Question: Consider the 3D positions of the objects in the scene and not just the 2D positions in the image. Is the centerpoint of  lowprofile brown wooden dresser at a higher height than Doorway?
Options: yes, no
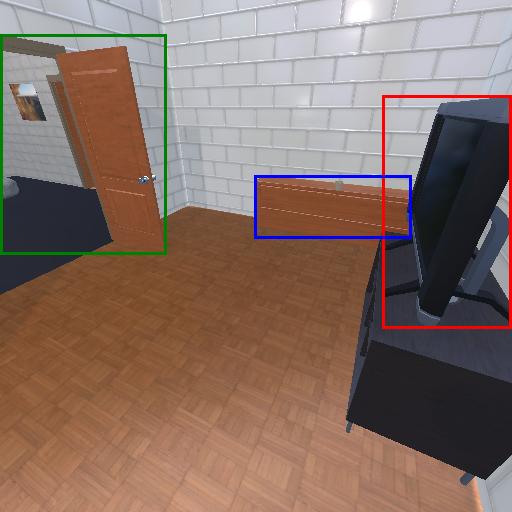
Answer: yes